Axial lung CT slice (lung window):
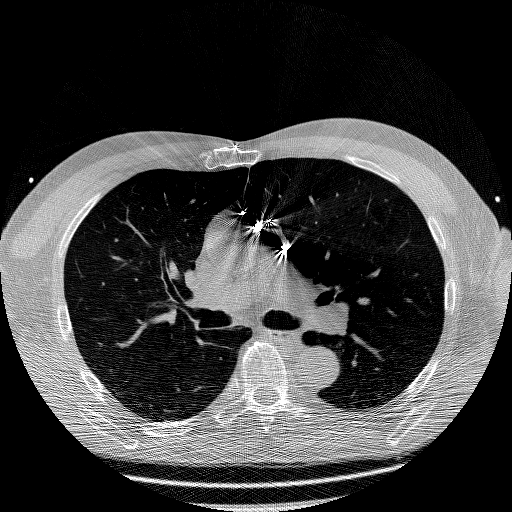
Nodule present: no